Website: walmart
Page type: billing-address
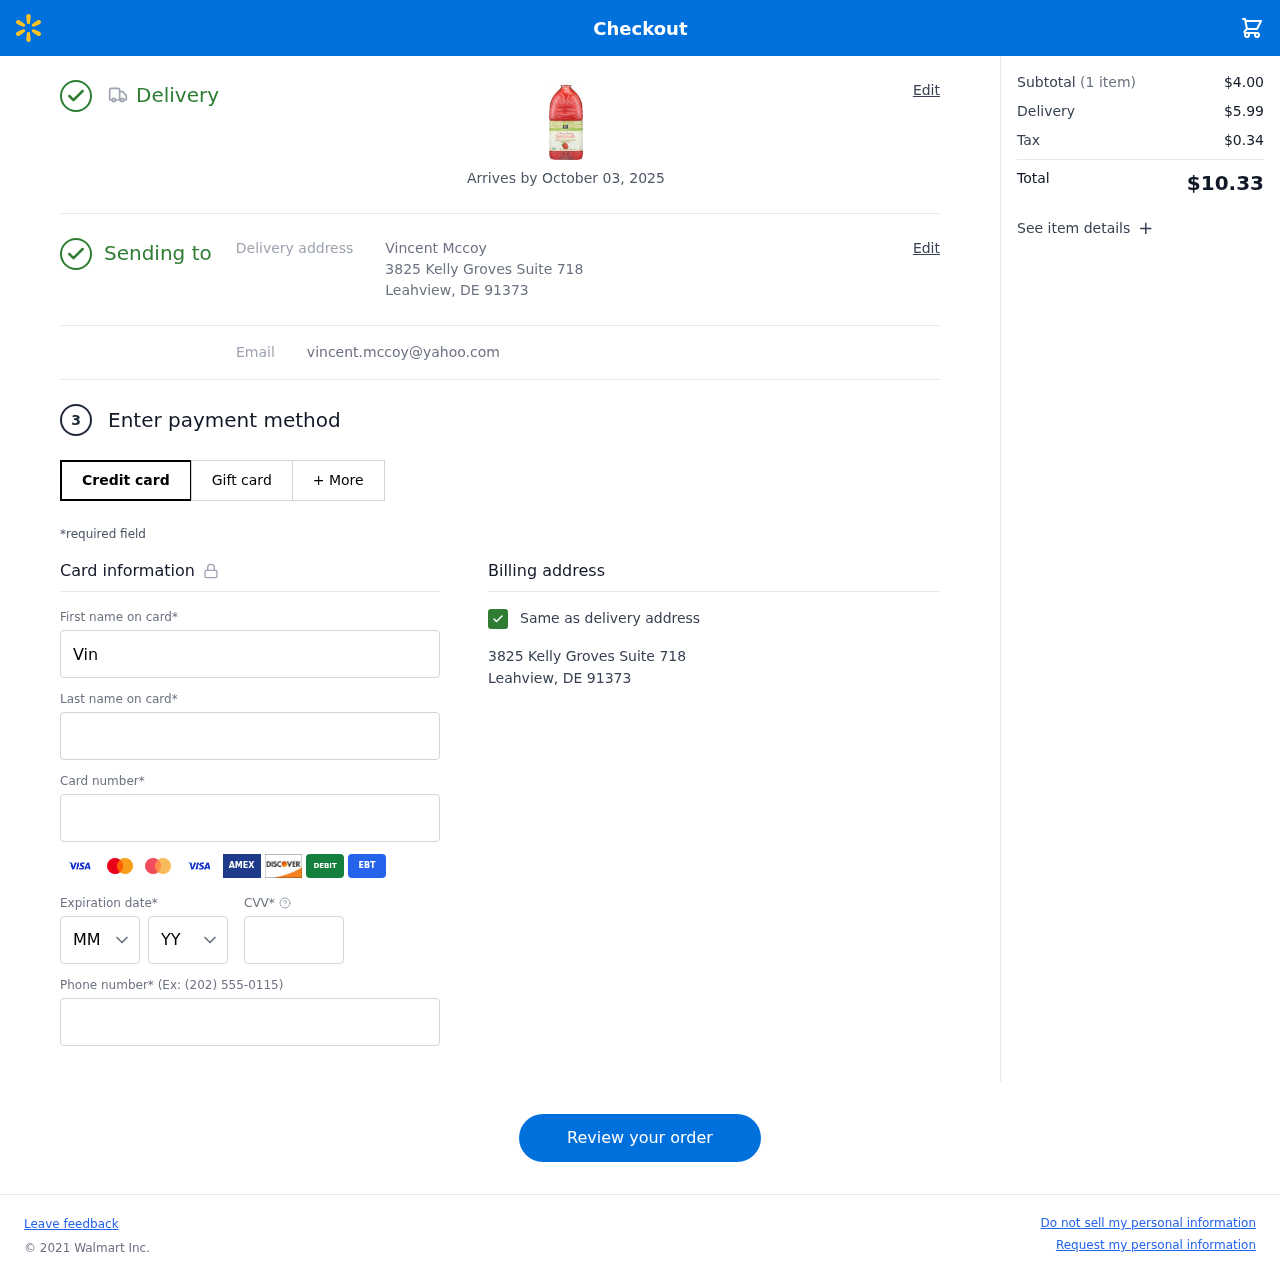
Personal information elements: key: PII_CARD_CVV
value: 960
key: PII_CARD_EXPIRY_MONTH
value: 08
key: PII_CARD_EXPIRY_YEAR
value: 28
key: PII_CARD_NUMBER
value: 2475 1409 8456 9026
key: PII_EMAIL
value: vincent.mccoy@yahoo.com
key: PII_FIRSTNAME
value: Vincent
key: PII_FULLNAME
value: Vincent Mccoy
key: PII_LASTNAME
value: Mccoy
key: PII_PHONE
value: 5707899731
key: PII_STREET
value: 3825 Kelly Groves Suite 718
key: PII_CITY_STATE_ZIP
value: Leahview, DE 91373
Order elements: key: ORDER_DELIVERY_DATE
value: Arrives by October 03, 2025
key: ORDER_NUM_ITEMS
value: (1 item)
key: ORDER_SUBTOTAL
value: $4.00
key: ORDER_SHIPPING_COST
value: $5.99
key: ORDER_TAX
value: $0.34
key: ORDER_TOTAL
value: $10.33